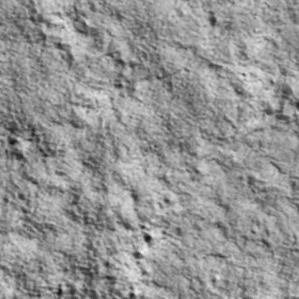
Label: non_frost